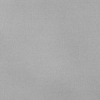
Atmospheric dust classification: dusty